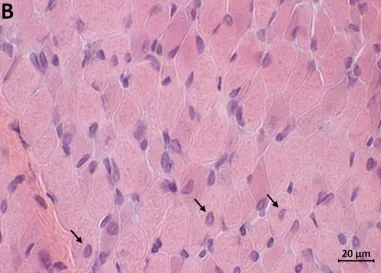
Muscle biopsy taken at the age of 7 months. (B) H&E staining showing central nuclei in several fibers (arrows).
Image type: pathology (h&e)